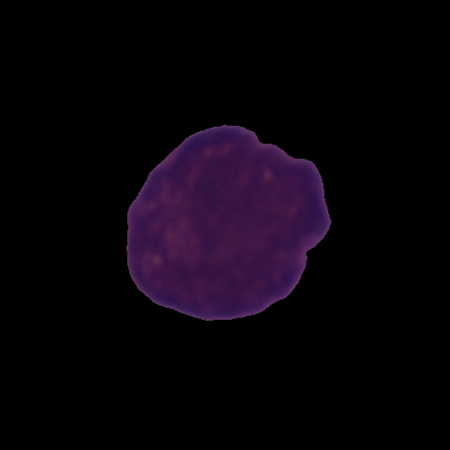
Label: cancer